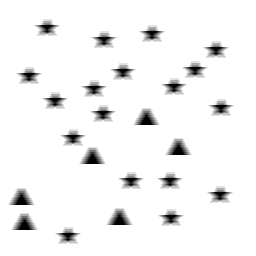
Squares: 0
Triangles: 6
Stars: 18
Total shapes: 24